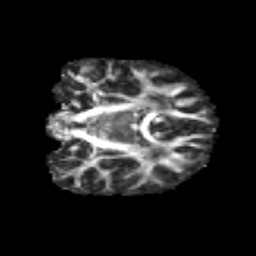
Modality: FA
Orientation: coronal
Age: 13
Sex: male
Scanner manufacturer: siemens
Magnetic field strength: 3 T
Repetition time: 3.8 s
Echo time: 0.07 s